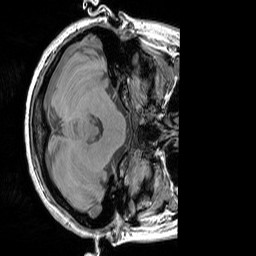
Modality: T1w
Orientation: axial
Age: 22
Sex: female
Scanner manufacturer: siemens
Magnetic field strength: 3 T
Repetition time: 1.83 s
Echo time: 0.00303 s